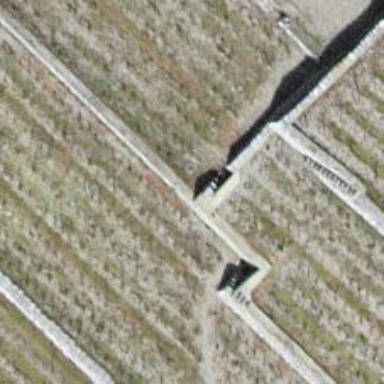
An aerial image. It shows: Retaining wall.